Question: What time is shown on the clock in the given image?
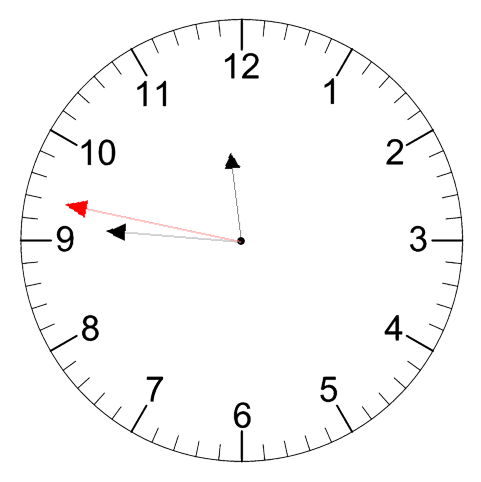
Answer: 11:45:47